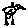
Label: bird